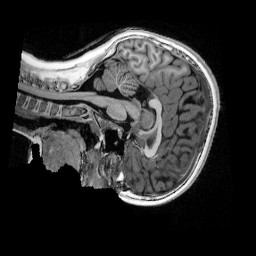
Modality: UNIT1_denoised
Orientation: sagittal
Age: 9
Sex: female
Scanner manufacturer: siemens
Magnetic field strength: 3 T
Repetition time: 4 s
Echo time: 0.00303 s